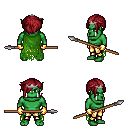
a pixel art fantasy rpg character, male body template, orc, green skin, green tattered cape, gold greaves, brunette pixie cut hairstyle, silver tiara, gold gloves, spear, four views (front, back, left, right), 2x2 character sprite sheet, small pixel art, hard edges, no anti-aliasing